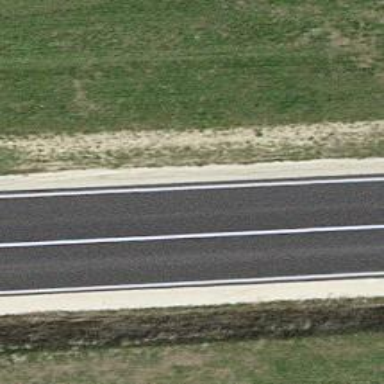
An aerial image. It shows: Secondary road.